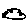
Label: cloud